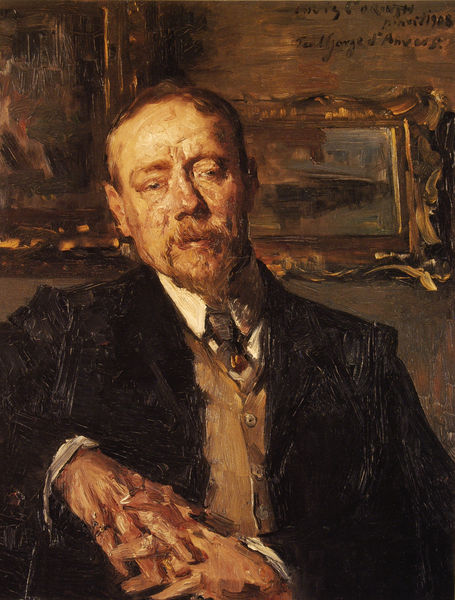
Titel: Porträt des Malers Paul Eugène Gorge
Künstler: Lovis Corinth
Standort: München
Institution: Neue Pinakothek
Schlagwörter: dunkel, gemälde, hand, kopf, mann, weiß, gelb, impressionismus, landschaft, ocker, sitzen, braun, finger, frisur, geste, haar, hell, hintergrund, licht, mund, nase, ohr, orange, raum, schwarz, stirn, zimmer, ölbild, blick, rot, beige, malerei, alt, anzug, bart, hemd, jacke, wand, augen, falten, gesicht, inkarnat, knoten, kragen, rahmen, ärmel, bild, bildnis, goldrahmen, herr, hände, portrait, porträt, signatur, spiegel, öl, brücke, pastos, sonne, auge, gold, haare, interieur, reich, sitzend, knopf, lippe, ohren, schrift, bilder, bilderrahmen, ansicht, linien, schriftzug, blue, hands, men, oil, red, white, window, schnäuzer, black, collar, dark, dress, duktus, expressionism, face, gefaltet, hair, interior, manet, nose, old, painting, room, seated, sit, sitting, wall, yellow, krawatte, impressionistisch, ernst, glanz, looking, mirror, oil painting, picture, pictures, brown, menzel, lichteinfall, knöpfe, sinnierend, jackett, knopfleiste, selbstporträt, jacket, weste, ring, striche, corinth, lovis, lovis corinth, unterschrift, ringe, münchen, acryl, text, schriftsteller, selbstbildnis, manschette, manschetten, fürst, liebermann, älter, spitzbart, verschränkt, schnörkel, kravatte, schlips, wood, sad, life, man, skin, background, boat, crossed, ear, folded, head, landscape, ship, water, eyes, noble, suit, light, golden, expression, frame, gaze, gilt, look, malerfürst, cezanne, color, impressionism, brow, coat, mouth, buttons, pullover, beard, french, cross, paintings, writing, handschrift, gekreuzt, turner, tie, frames, würde, nett, still life, joppe, monet, arms, pose, vest, impressionist, asser, lol, spachtel, art, signature, artist, bald, contemplation, ears, painter, thinking, fingers, waistcoat, brushstrokes, pale, redhead, stare, canvas, colour, paint, eyebrows, impasto, hend, gentleman, bootw, tan, forehead, shirt, open, goatee, angry, button, windsorknoten, mustache, short, krawattenknoten, moustache, painted, words, cuff, married, posed, van gogh, frown, ugly, brwon, wealthy, relaxed, tired, broom, folded hands, gorge, vincent, cuffs, corwin, framed, laced, portrait man black, inside, husband, 19. jahrhundert, 1908, warm, think, senior, müde, verplant, bild im bild, bear, black suit, louis, van gocg, whistler, d'anvers, gilt frame, picture frame, guy, signed, upset, john singer sargent, famous, tuxedo, renoit, sin, siting, tux, oild, erschöpft, posing, picutre, grasp, van goah, van go, vincent van goh, lollollol, weave, nair, entertwine, intertwine, crossed fingers, brooding, veste, tuxido, wors, sakko, moutches, troubled, van dyke, imrror, eyebros, mough, poirtret, wasitcoat, meta painting, postimpresionism